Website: bh-photo
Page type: account-selection
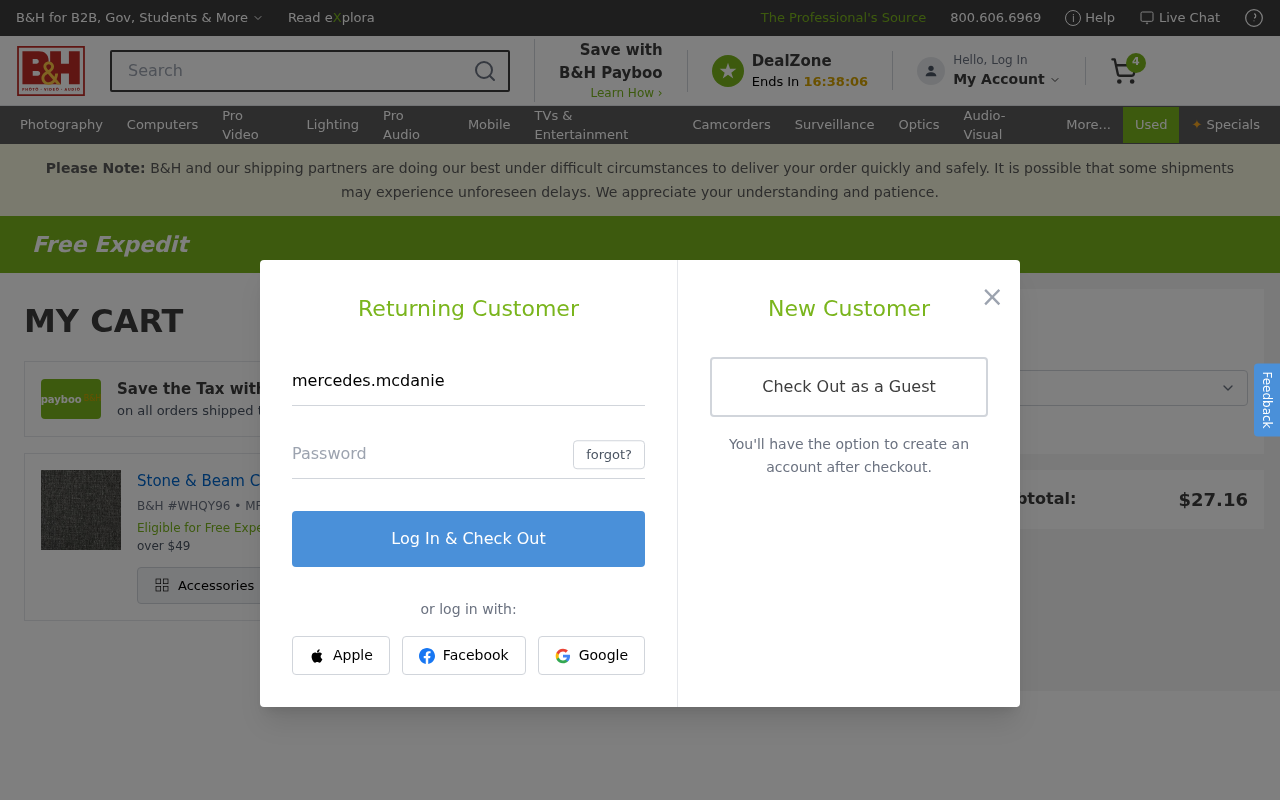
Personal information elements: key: PII_EMAIL
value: mercedes.mcdaniel@yahoo.com
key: PII_POSTCODE
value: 77627
Product elements: key: PRODUCT1_NAME
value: Stone & Beam Charcoal Swatch, Stone & Beam
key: PRODUCT1_QUANTITY
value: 4
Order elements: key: ORDER_NUM_ITEMS
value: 4
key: ORDER_SUBTOTAL
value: $27.16
Search elements: key: HEADER_SEARCH
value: Search
Other elements: key: BH_ITEM_NUMBER
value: WHQY96
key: MFR_NUMBER
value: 76875Q